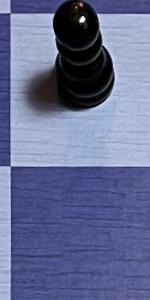
Label: Empty